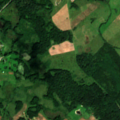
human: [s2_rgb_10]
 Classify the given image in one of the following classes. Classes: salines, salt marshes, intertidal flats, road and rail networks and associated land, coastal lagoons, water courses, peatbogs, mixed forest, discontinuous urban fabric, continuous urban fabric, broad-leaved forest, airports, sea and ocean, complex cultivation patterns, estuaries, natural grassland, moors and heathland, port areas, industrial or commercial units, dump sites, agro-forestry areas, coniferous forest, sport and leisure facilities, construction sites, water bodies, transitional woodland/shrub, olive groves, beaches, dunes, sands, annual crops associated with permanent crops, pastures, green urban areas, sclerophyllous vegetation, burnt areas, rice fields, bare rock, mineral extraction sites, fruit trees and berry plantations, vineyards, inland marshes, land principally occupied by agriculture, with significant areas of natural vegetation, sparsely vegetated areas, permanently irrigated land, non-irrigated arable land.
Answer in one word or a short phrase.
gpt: pastures, complex cultivation patterns, land principally occupied by agriculture, with significant areas of natural vegetation, broad-leaved forest, transitional woodland/shrub